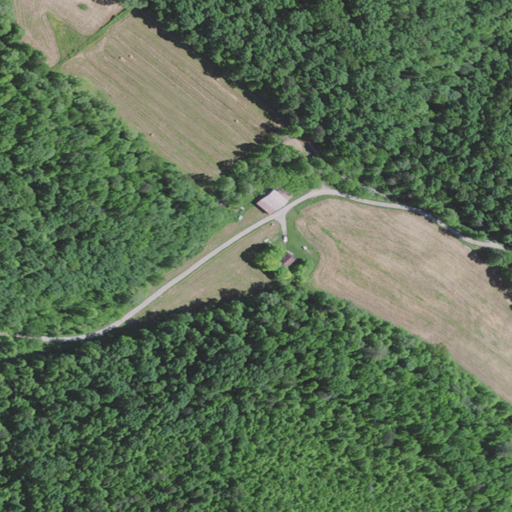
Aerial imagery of valley in Kentucky named Deer Lick Hollow containing deciduous forest, open development, pasture, mixed forest, low intensity development, and medium intensity development